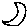
Label: moon